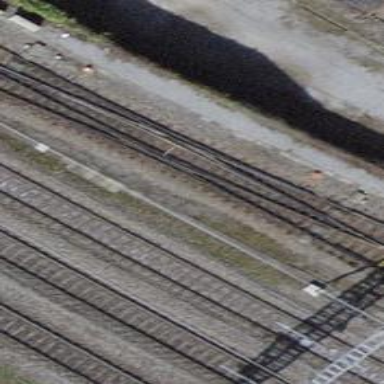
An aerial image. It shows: Railway track with electrified contact lines. This is siding track.